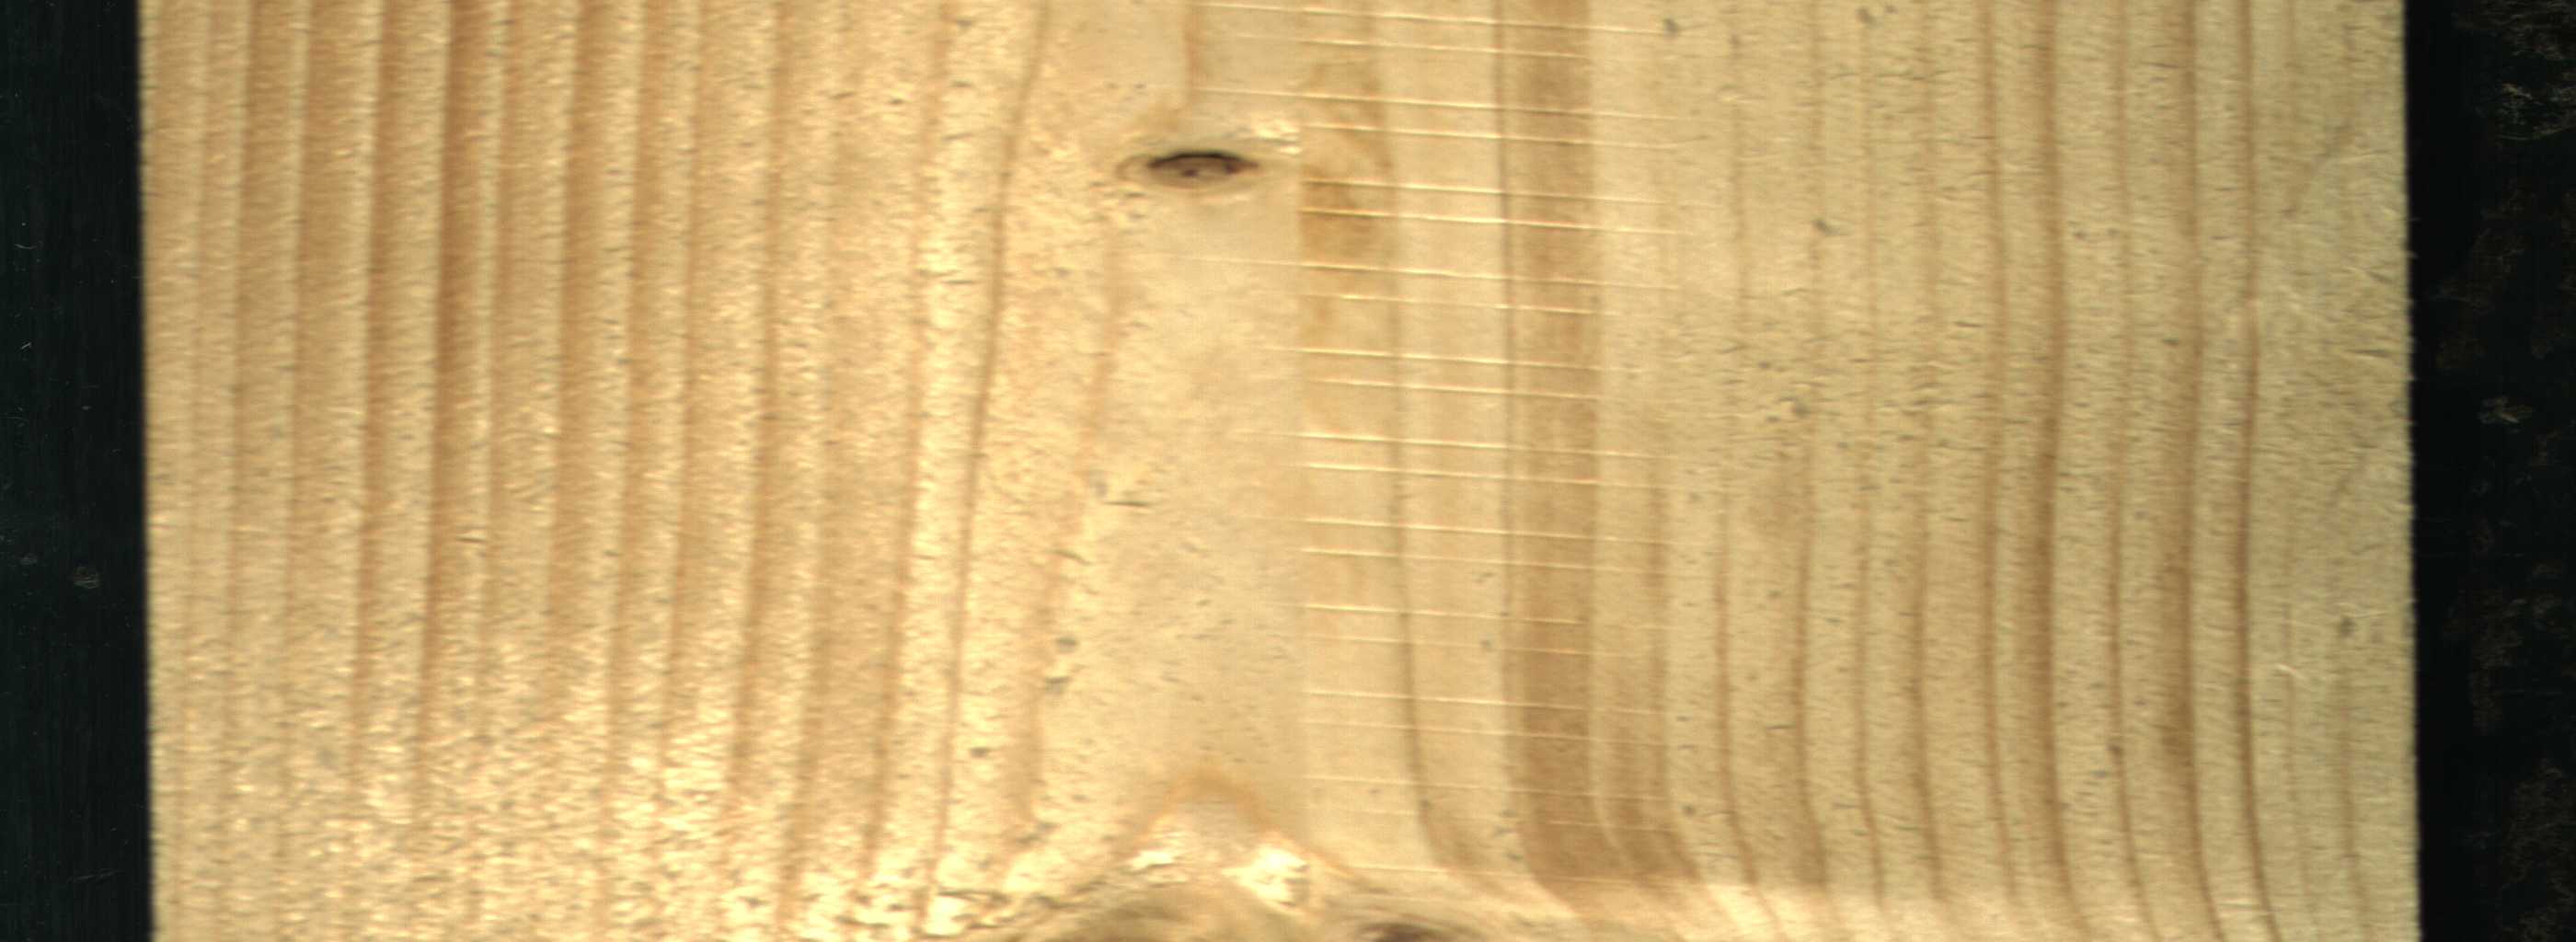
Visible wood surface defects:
Live_Knot
Live_Knot